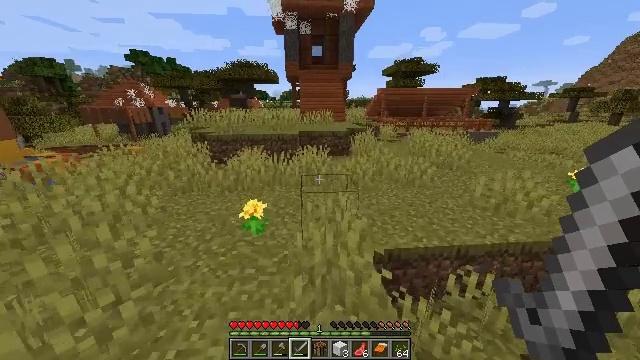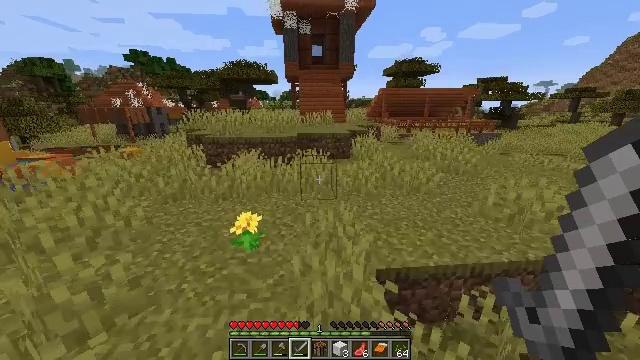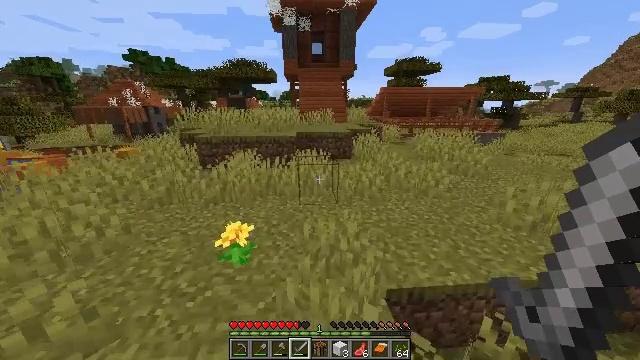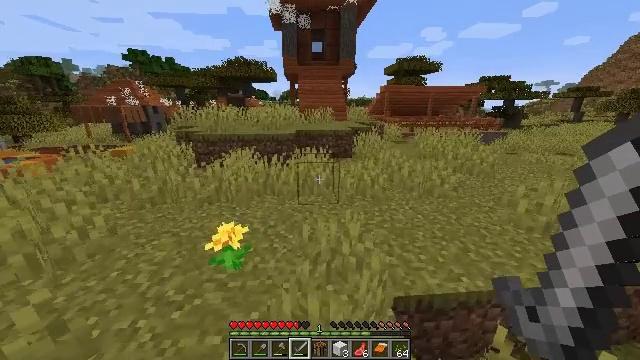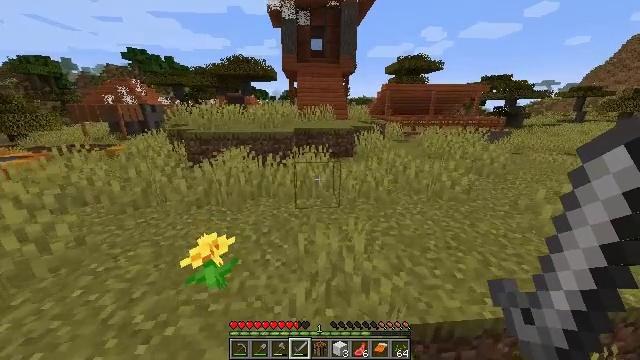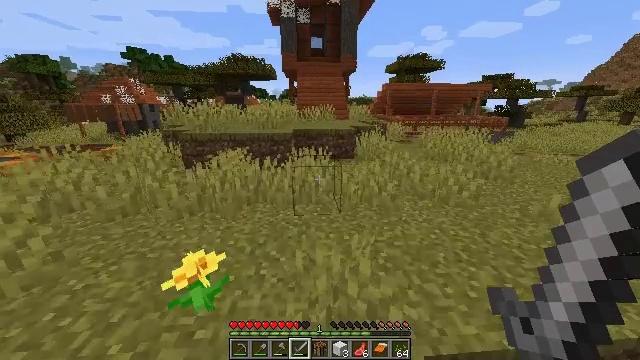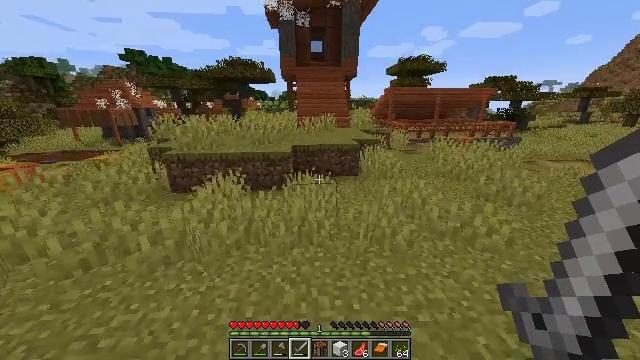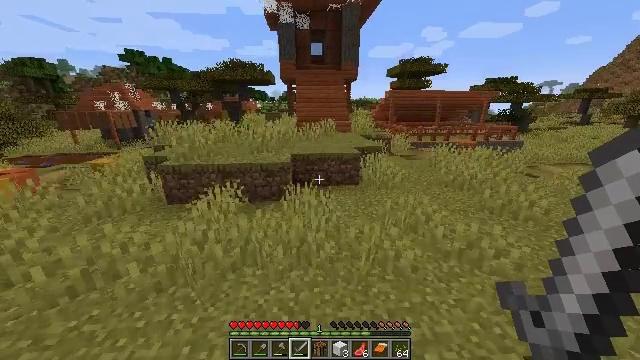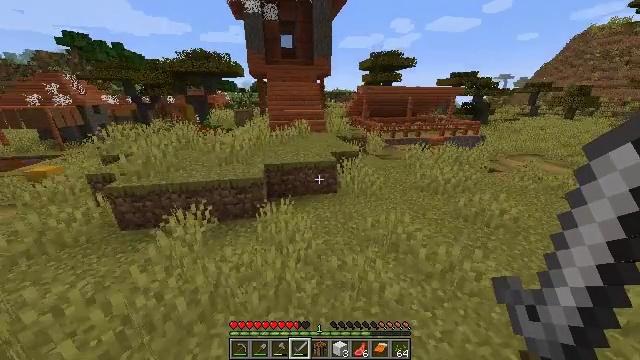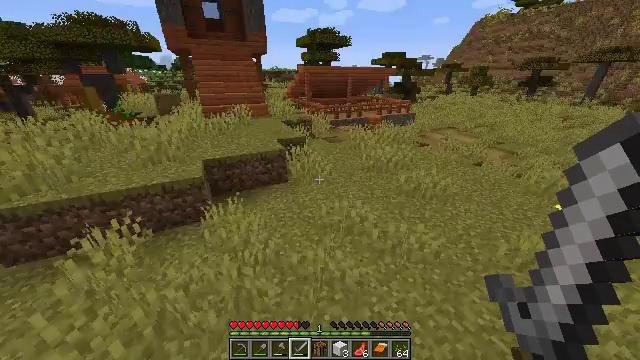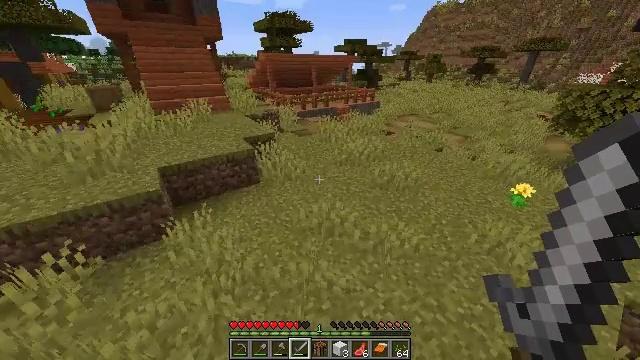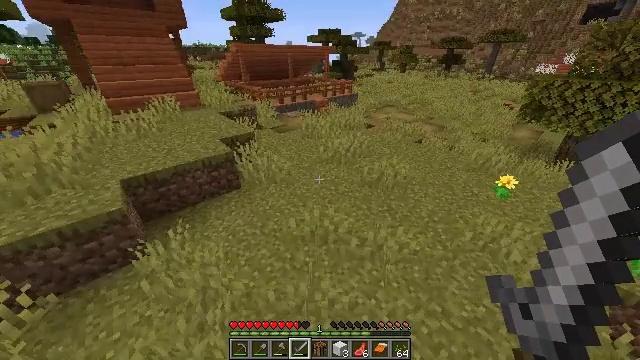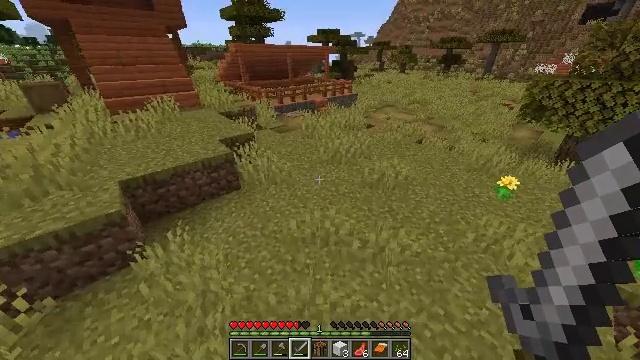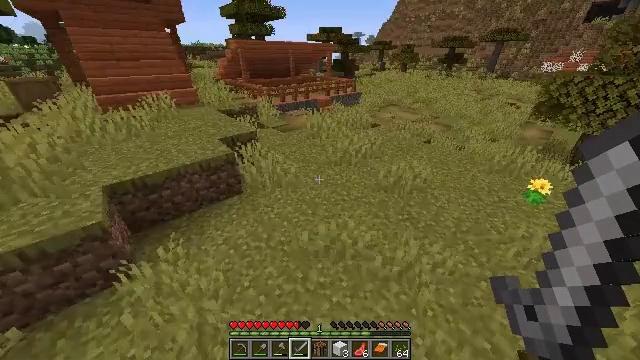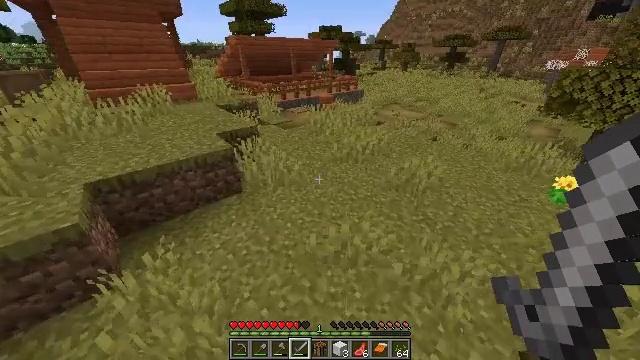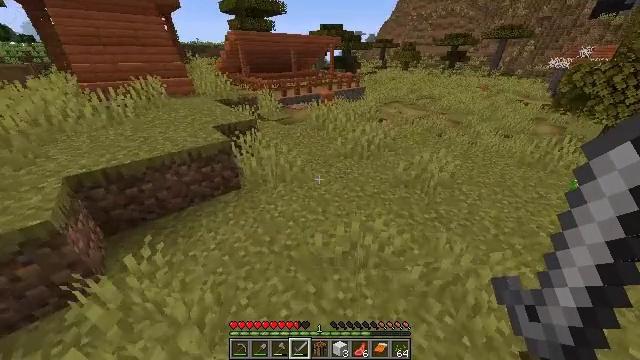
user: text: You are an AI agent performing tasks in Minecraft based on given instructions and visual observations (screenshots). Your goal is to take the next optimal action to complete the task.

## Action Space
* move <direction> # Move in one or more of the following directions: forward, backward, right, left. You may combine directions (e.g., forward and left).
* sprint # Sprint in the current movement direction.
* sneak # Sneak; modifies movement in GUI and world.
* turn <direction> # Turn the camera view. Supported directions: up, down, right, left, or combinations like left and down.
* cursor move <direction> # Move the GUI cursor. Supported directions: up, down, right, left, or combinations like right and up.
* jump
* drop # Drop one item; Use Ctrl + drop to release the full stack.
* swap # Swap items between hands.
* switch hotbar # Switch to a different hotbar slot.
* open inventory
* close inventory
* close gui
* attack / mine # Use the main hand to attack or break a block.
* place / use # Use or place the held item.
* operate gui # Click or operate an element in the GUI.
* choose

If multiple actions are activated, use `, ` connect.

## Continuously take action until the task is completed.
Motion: motion action
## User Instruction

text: Destroy the melon stem in the farm.
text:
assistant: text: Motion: move forward, sprint, jump
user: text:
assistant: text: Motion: move forward, sprint, jump
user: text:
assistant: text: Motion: move forward, sprint, jump
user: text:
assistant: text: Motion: move forward, sprint, jump
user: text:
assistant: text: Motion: move forward, sprint, jump
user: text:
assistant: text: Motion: move forward, sprint, jump
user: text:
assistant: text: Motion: move forward, sprint, jump
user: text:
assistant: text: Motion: move forward, sprint, turn right and down, jump
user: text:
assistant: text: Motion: move forward, sprint, turn right and down, jump
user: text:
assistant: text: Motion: move forward, sprint, turn right and down, jump
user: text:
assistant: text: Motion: move forward, sprint, turn right and down, jump
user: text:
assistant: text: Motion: move forward, sprint, jump
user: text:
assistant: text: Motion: move forward, sprint, jump
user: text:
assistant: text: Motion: move forward, sprint, jump
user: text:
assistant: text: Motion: move forward and move right, sprint, jump
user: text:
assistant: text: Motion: move forward and move right, sprint, jump
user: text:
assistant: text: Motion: move forward and move right, sprint, jump
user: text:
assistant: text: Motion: move forward and move right, sprint, jump
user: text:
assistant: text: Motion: move forward and move right, sprint, jump
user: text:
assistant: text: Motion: move forward, sprint, jump
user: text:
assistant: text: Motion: move forward, sprint, turn left, jump
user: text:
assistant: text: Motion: move forward, sprint, turn left, jump
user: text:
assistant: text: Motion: move forward, sprint, turn left, jump
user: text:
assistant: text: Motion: move forward, sprint, turn left, jump
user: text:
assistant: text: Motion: move forward, sprint, jump
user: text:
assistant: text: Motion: move forward, sprint, turn left and down, jump
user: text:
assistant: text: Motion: move forward, sprint, turn left, jump
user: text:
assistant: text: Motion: move forward, sprint, turn left, jump
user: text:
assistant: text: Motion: move forward and move left, sprint, turn left, jump
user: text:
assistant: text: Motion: move forward and move left, sprint, turn left and up, jump